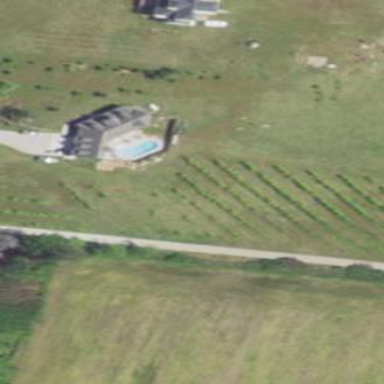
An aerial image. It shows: Vineyard where grapes are grown.